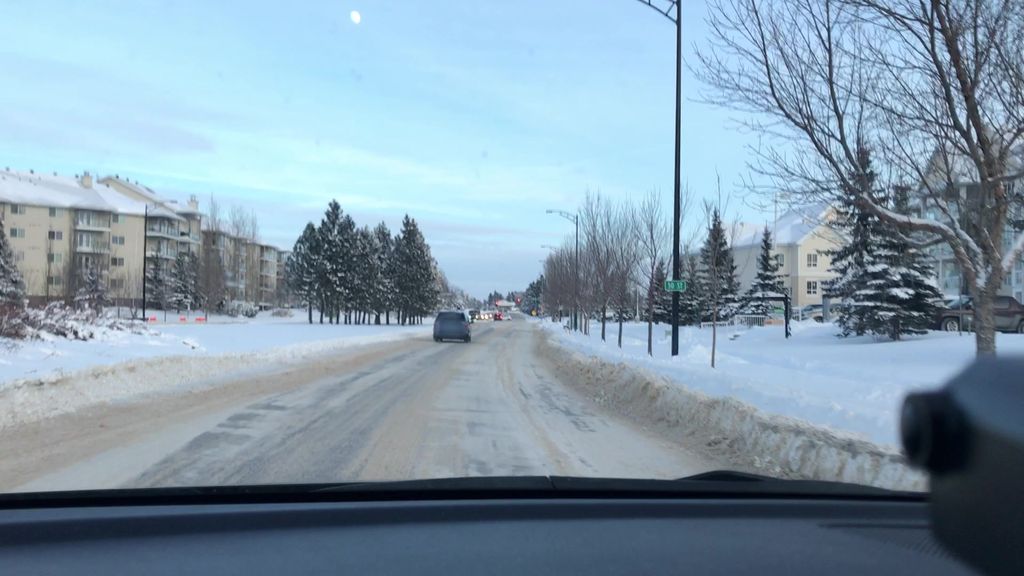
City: edmonton